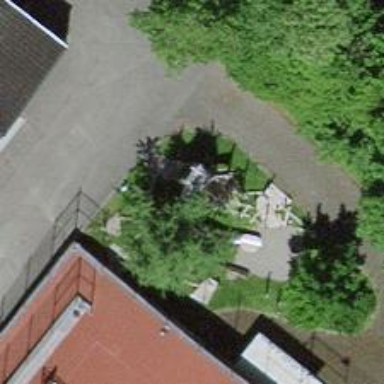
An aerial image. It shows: Playground structure.